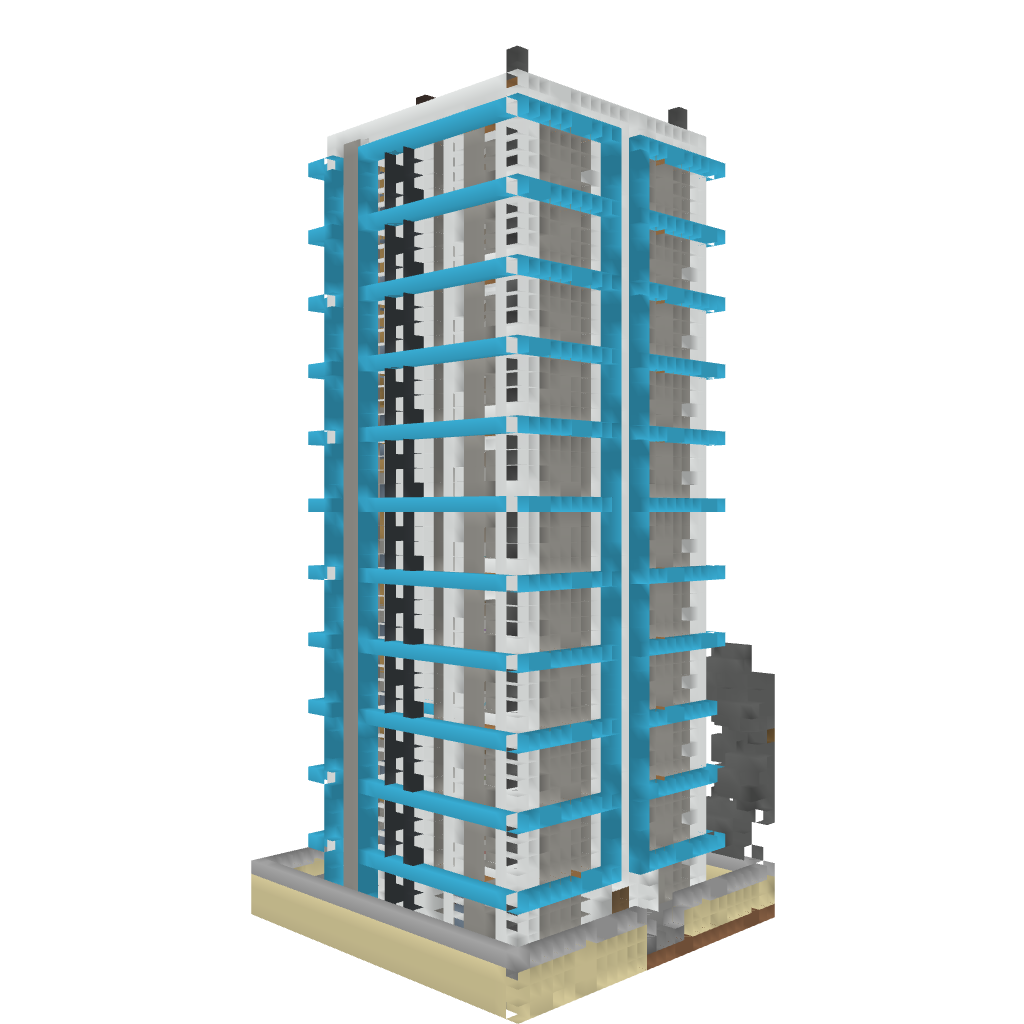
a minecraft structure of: Modern Residential Skyscraper